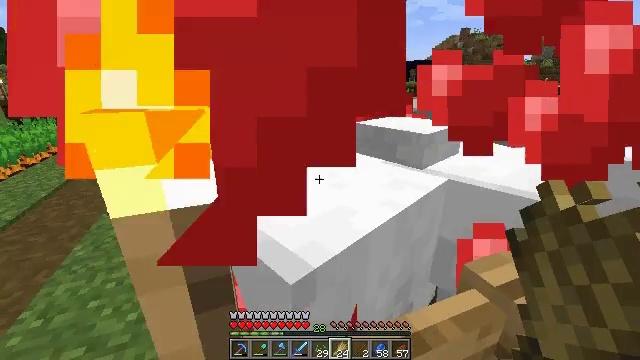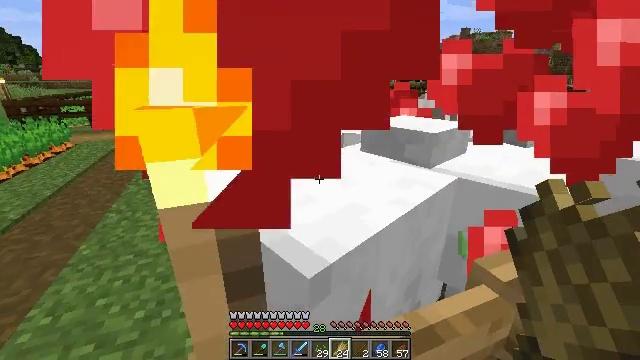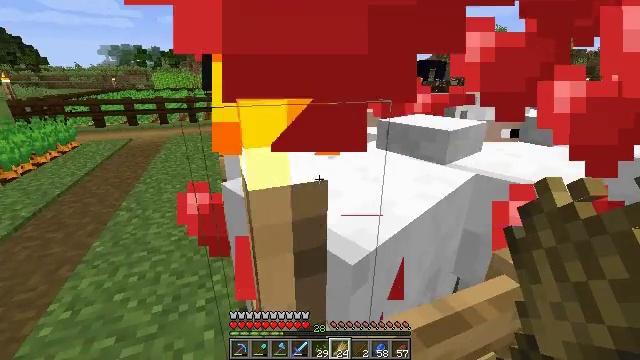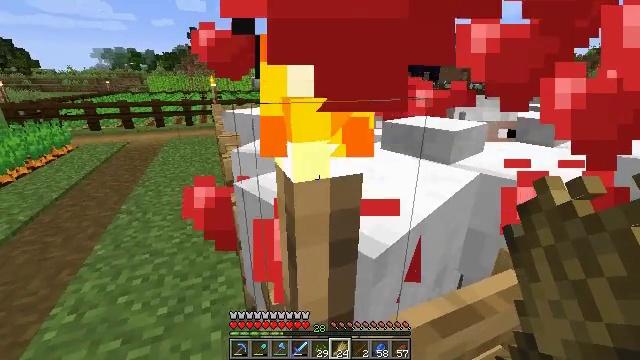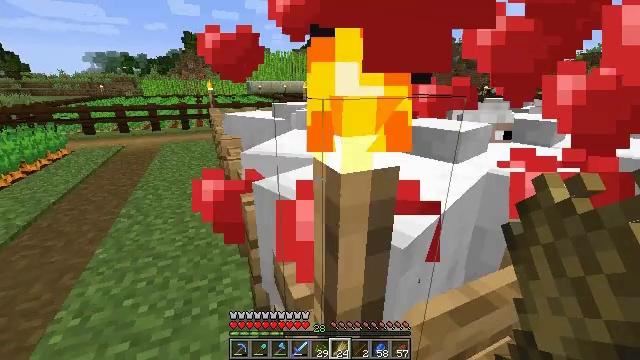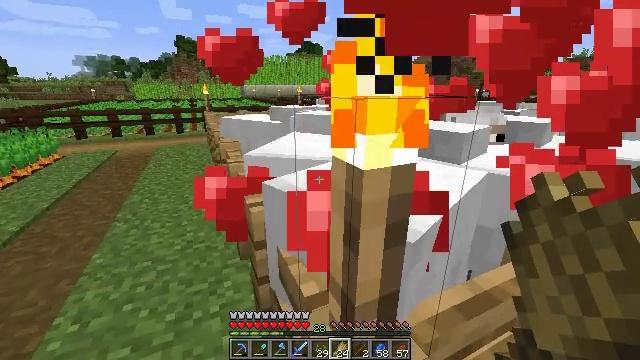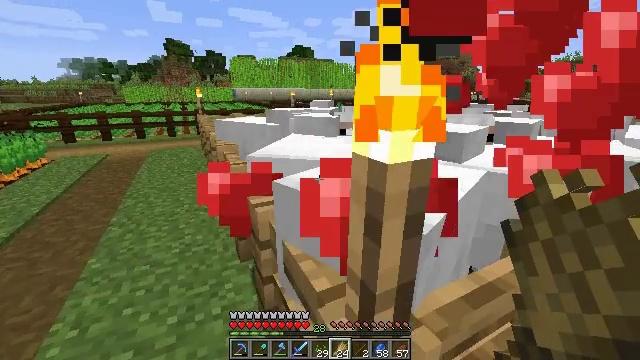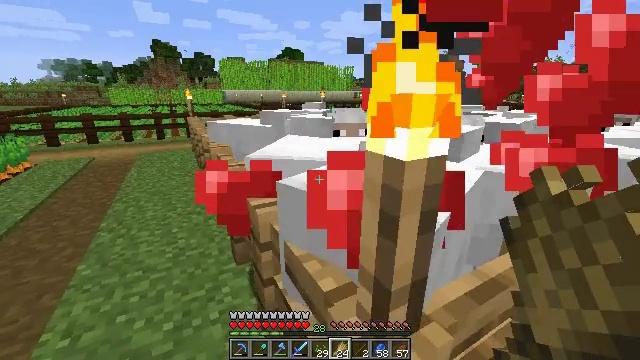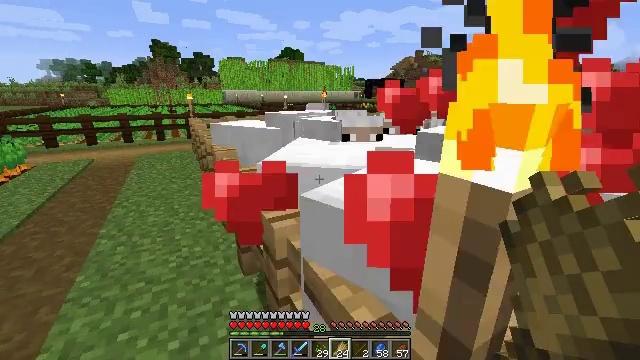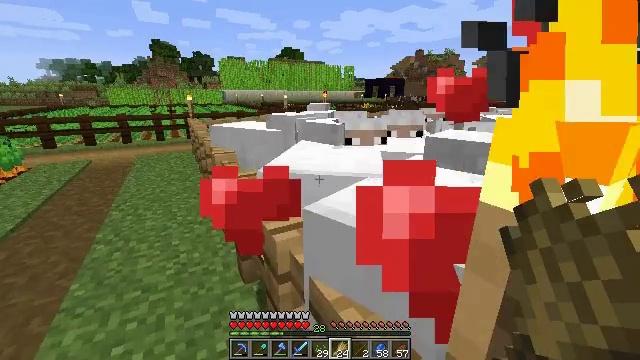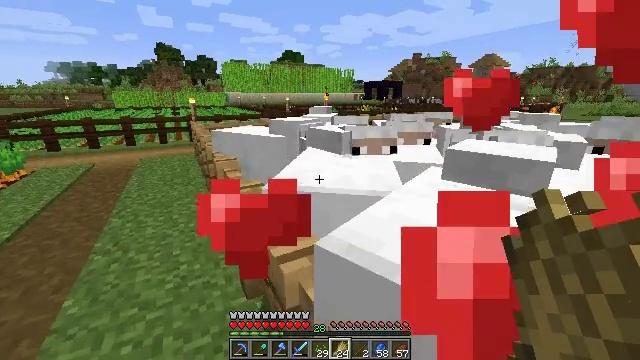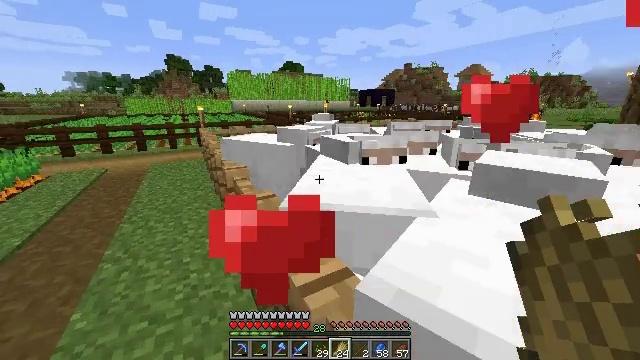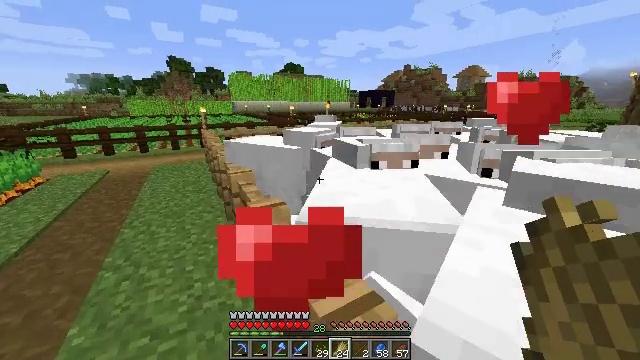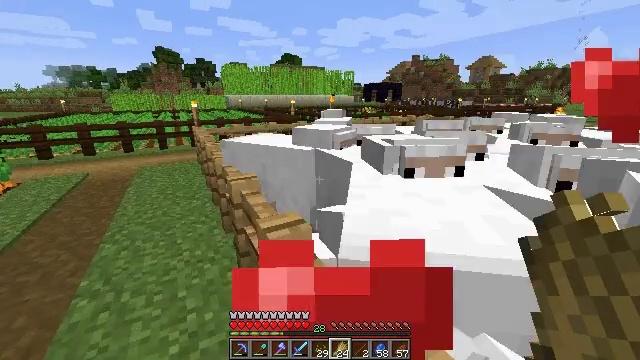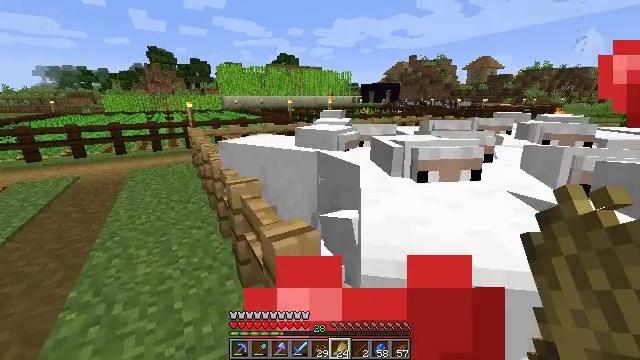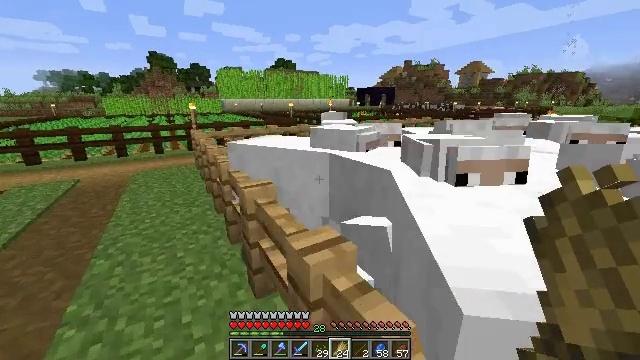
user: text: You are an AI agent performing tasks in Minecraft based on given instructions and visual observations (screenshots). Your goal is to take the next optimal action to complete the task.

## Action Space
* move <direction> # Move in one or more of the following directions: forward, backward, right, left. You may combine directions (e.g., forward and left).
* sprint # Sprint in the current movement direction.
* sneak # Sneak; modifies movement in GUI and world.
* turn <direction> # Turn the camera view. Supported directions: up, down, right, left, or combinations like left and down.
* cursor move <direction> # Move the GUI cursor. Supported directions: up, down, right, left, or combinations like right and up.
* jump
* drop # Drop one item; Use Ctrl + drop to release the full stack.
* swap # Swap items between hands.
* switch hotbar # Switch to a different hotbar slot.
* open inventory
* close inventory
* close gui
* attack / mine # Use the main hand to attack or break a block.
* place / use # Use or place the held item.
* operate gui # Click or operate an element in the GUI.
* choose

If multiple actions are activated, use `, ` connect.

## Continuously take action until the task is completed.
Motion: motion action
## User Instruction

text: Hunt a chicken.
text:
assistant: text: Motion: move forward and move left
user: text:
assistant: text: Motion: move forward and move left
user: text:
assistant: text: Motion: move forward and move left, turn right
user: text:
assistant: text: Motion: move forward and move left, turn right
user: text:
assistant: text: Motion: move forward and move left, turn right
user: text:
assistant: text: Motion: move forward and move left, turn right
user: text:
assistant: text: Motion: move forward and move left, turn right
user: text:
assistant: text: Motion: move forward
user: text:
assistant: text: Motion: move forward, sprint
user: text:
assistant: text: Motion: move forward, sprint
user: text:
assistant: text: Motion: move forward, sprint
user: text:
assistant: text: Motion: move forward, sprint
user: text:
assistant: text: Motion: move forward, sprint
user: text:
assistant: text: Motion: move forward and move left, sprint
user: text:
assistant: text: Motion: move forward and move left, sprint, use / place
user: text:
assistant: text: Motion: move forward and move left, sprint, turn right, use / place
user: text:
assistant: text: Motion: move forward, sprint, turn right, use / place
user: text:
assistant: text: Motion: move forward, sprint, turn right
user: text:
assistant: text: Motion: move forward, sprint, turn right, use / place
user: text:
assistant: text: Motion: move forward, sprint, use / place
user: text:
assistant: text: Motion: move forward, use / place
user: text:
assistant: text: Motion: move forward
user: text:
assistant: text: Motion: move forward and move left, use / place
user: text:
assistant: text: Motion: move forward and move left, use / place
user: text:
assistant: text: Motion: move forward and move left, use / place
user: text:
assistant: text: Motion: move forward and move left, turn right and down
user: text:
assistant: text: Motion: move forward and move left, turn right and down, use / place
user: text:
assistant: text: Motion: move forward, use / place
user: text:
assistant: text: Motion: move forward, use / place
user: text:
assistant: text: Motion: move forward, turn right